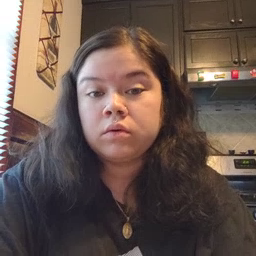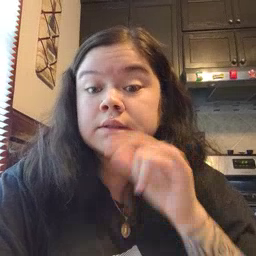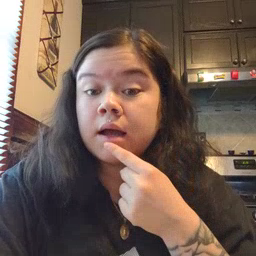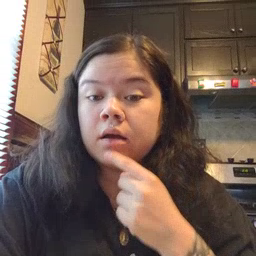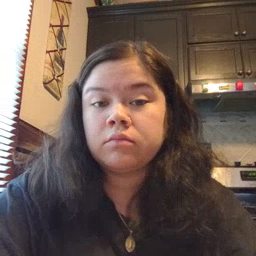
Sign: say